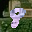
Label: 8